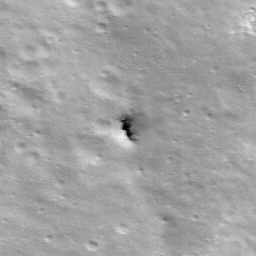
Pit: Stevinus 2
Host crater: Stevinus
Host type: impact_melt
Lunar coordinates: latitude -32.483, longitude 54.572